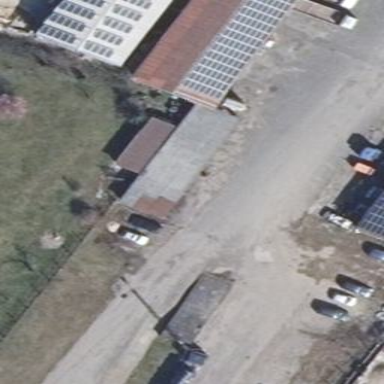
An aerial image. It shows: Garage building.